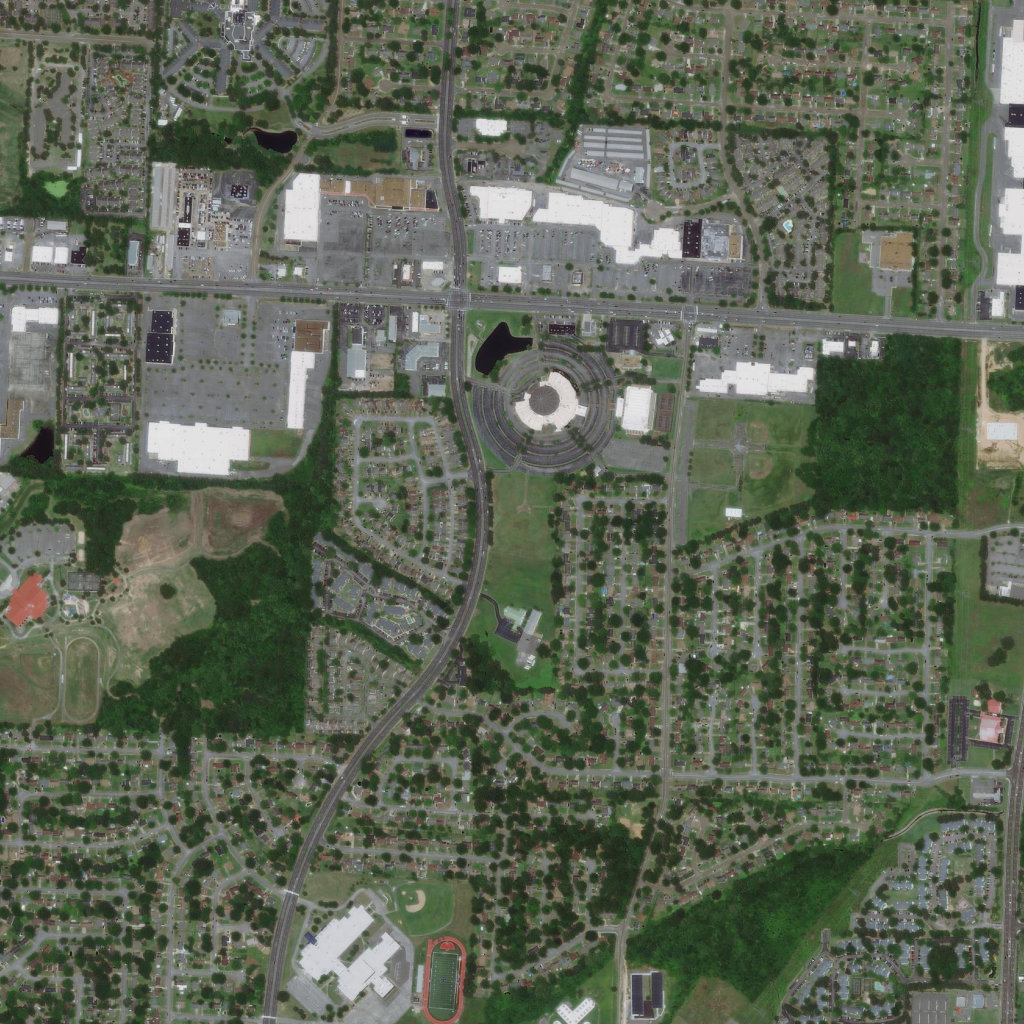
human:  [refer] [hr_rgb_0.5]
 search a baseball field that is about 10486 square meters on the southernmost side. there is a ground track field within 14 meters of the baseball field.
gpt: <box>[[38, 85, 44, 91, 0]]</box>